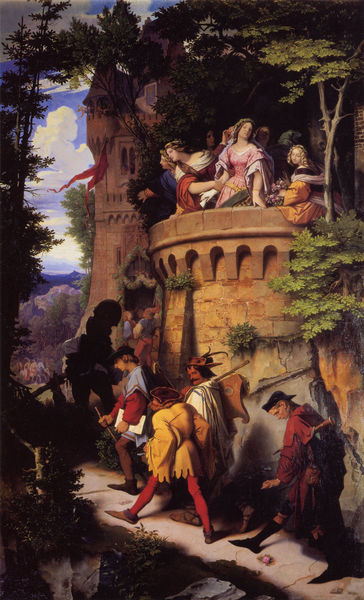
Titel: Die Rose oder die Künstlerwanderung
Künstler: Moritz von Schwind
Standort: Berlin
Institution: Alte Nationalgalerie
Schlagwörter: baum, berg, blau, blätter, feder, felsen, gemälde, himmel, laub, schatten, wolken, bäume, frauen, gelb, grün, landschaft, menschen, äste, braun, damen, elegant, fenster, frau, hintergrund, hut, hüte, kleid, kleider, licht, männer, weiss, rot, schloss, weg, wolke, malerei, bart, hose, historie, kleidung, mensch, instrument, schauen, natur, brücke, brüstung, busch, pfad, gold, adel, instrumente, musik, prinzessin, rosa, wald, turm, beine, deutschland, balkon, fahnen, cello, schuhe, fahne, abhang, berge, gebirge, mauer, gelände, hof, empore, romantik, krieg, soldaten, nazarener, zinnen, strümpfe, narr, burg, türme, festung, schuh, ritter, marsch, flöte, besuch, sänger, jäger, wanderer, mittelalter, märchen, historismus, umzug, heimlich, bundhosen, schwind, auszug, burgfräulein, schelm, begehren, bergfried, schleichen, musikanten, minne, minnesang, moritz von schwind, neugierde, burgfried, ständchen, brg, schnabelschuh, festspiele, spitzschuhe, falkenstein, landknechte, sängerkrieg, fräulen, d, moitz von schwind, buckeliger, ritterspiele, steiler weg, kornett